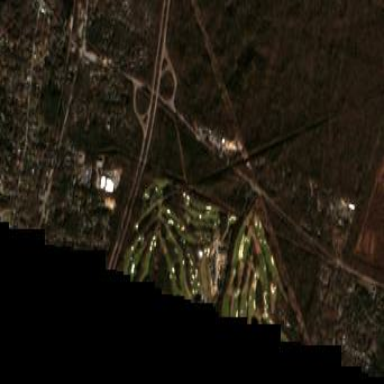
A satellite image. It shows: Golf course surrounded by greenery.